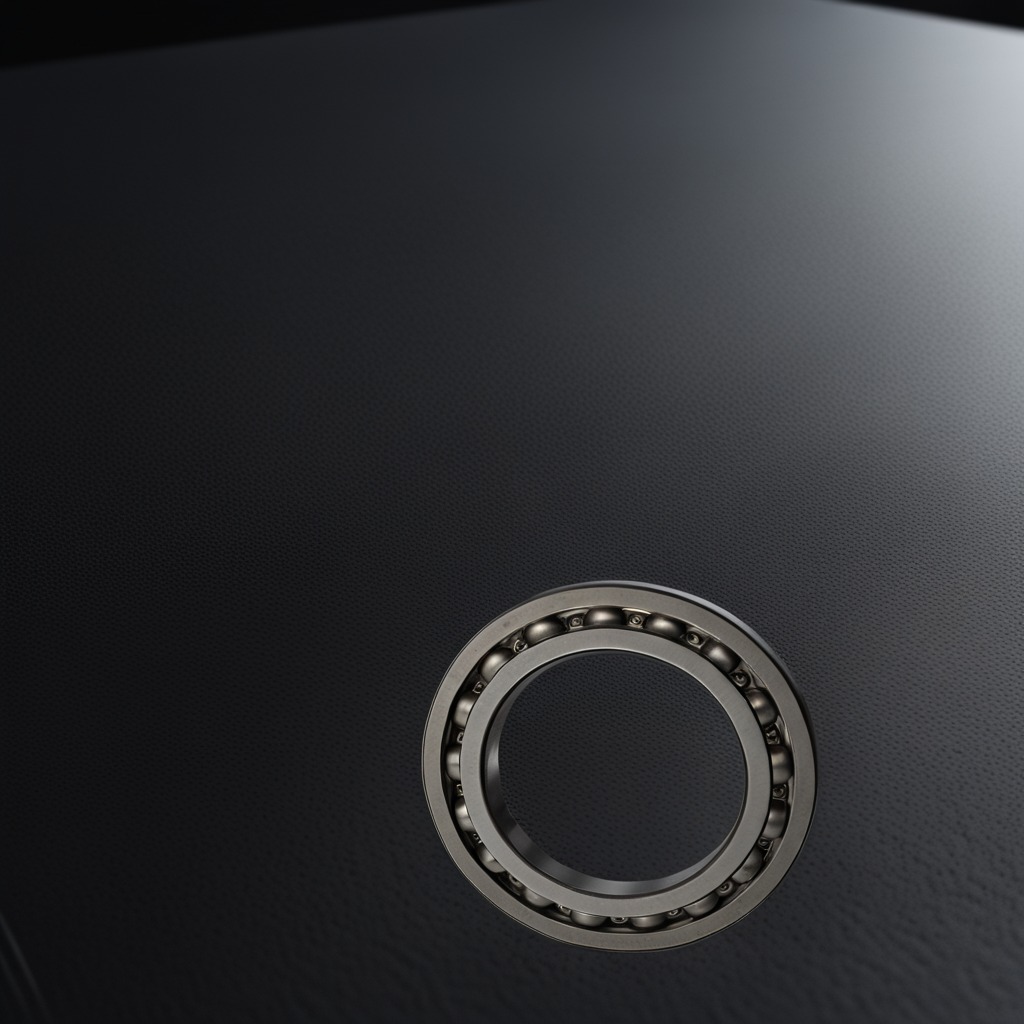
A metal ball bearing is lying on the clean granite tabletop.